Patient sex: F
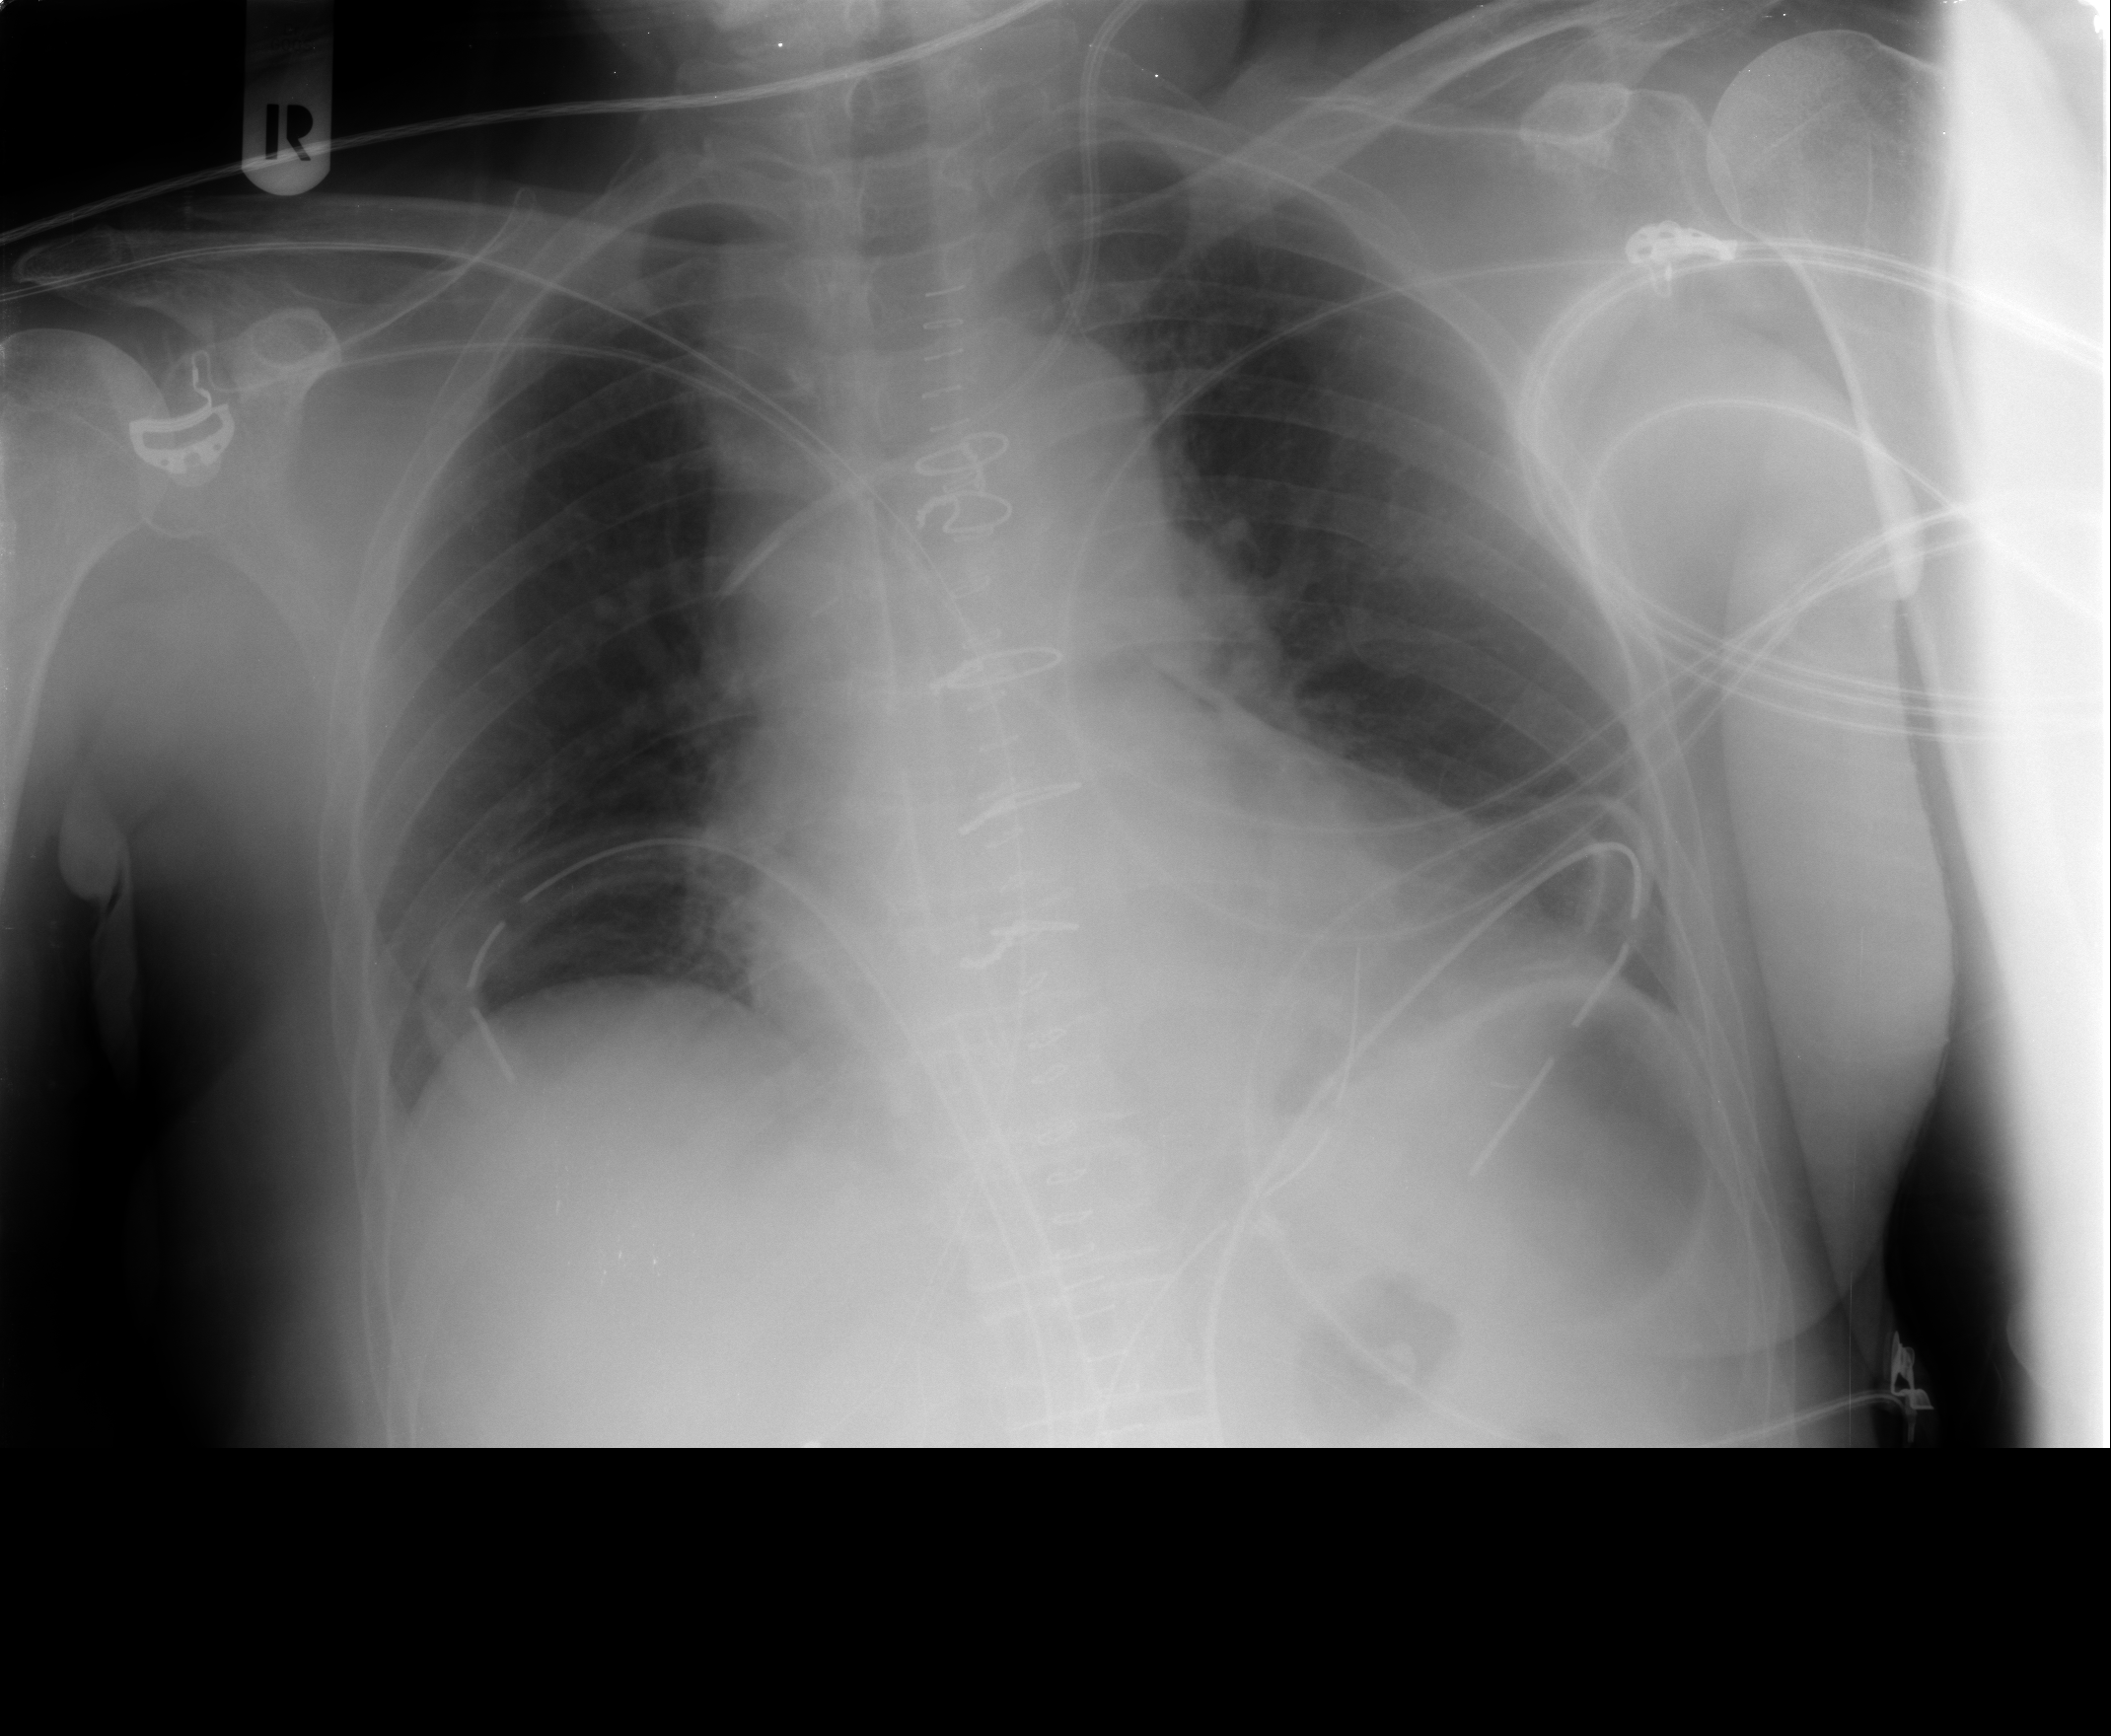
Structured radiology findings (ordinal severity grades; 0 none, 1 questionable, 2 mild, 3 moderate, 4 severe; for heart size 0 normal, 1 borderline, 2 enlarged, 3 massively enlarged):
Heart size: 1
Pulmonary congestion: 0
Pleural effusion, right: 1
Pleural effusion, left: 1
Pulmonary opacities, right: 0
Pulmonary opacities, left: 0
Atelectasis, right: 0
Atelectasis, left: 0